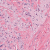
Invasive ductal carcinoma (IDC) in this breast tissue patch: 1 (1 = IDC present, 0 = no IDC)